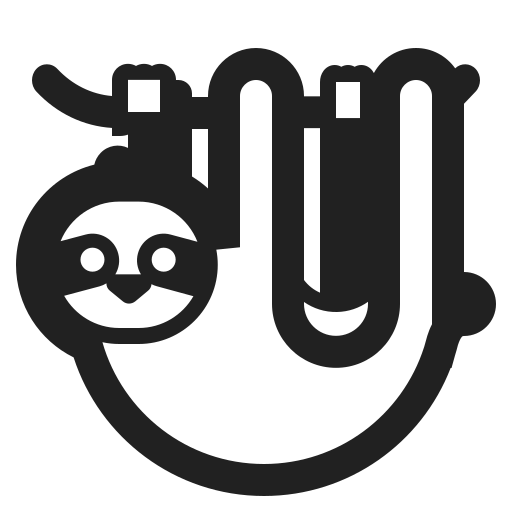
sloth high contrast